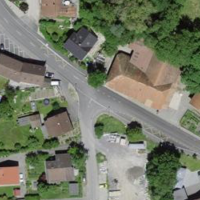
EUNIS habitat code: 54
Species observed at this site:
Echium vulgare